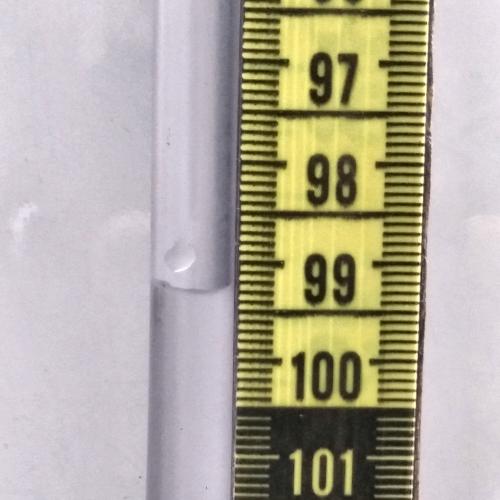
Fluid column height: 99.3 cm